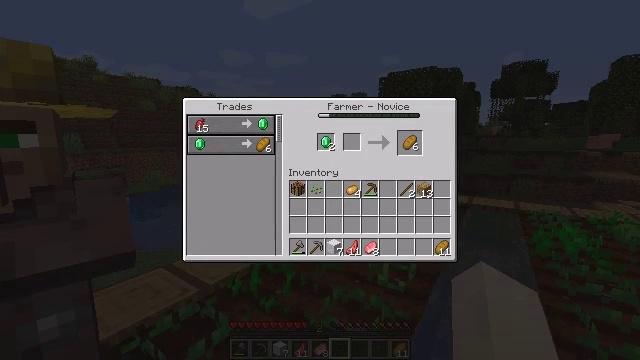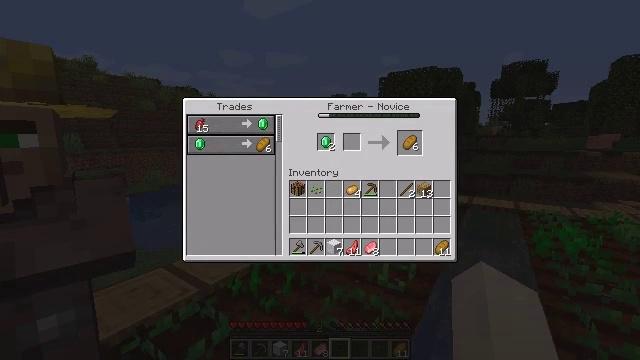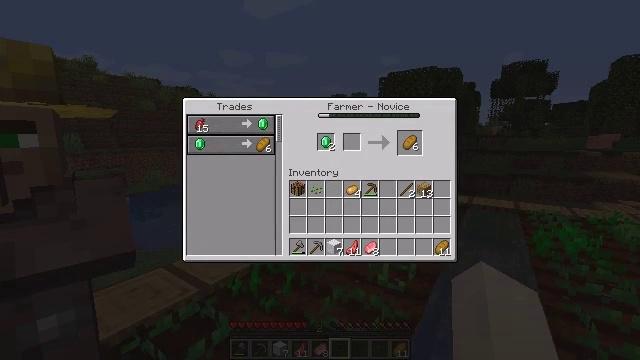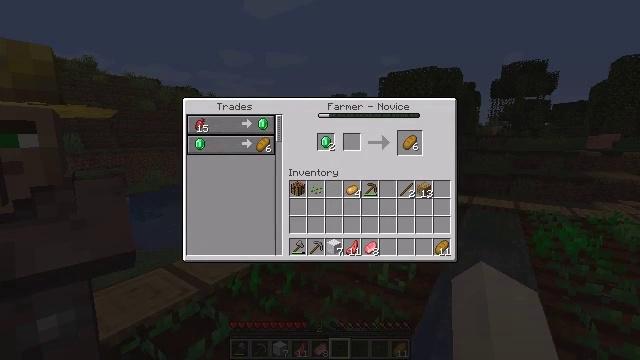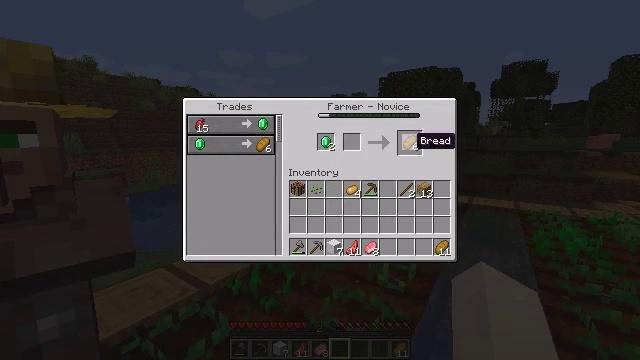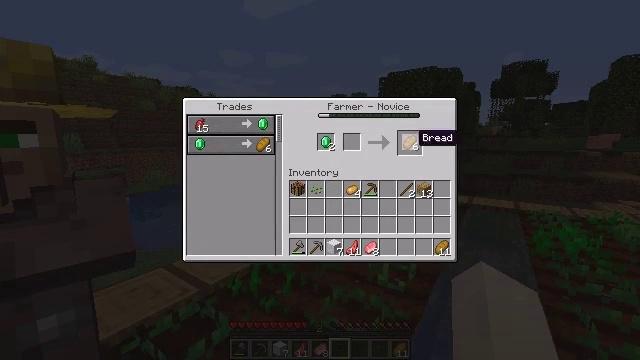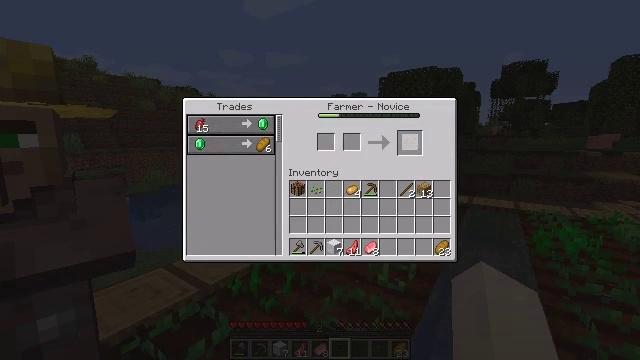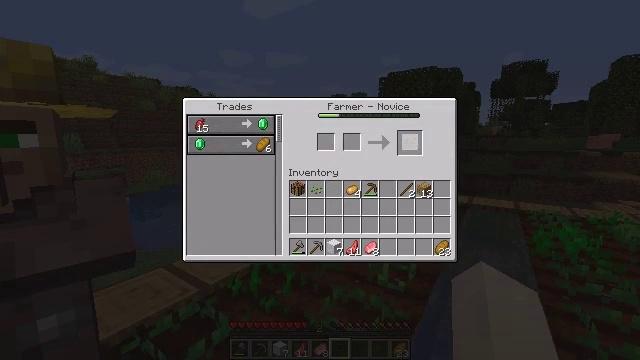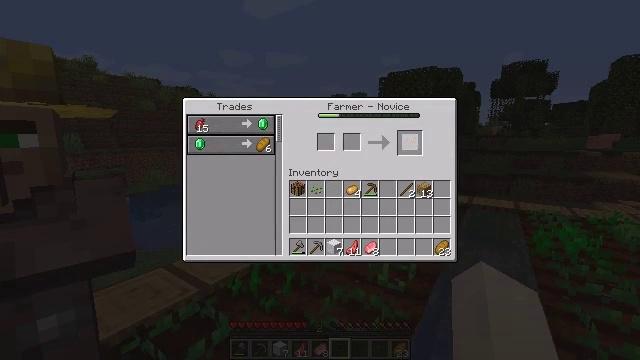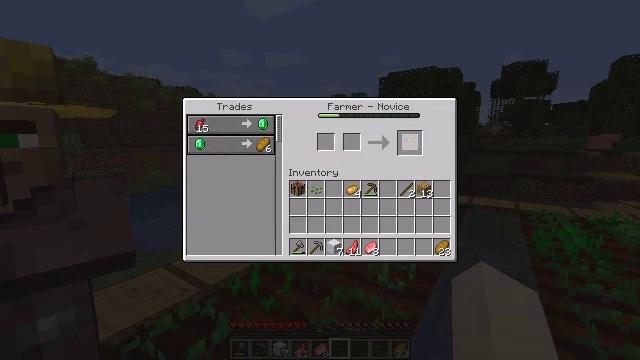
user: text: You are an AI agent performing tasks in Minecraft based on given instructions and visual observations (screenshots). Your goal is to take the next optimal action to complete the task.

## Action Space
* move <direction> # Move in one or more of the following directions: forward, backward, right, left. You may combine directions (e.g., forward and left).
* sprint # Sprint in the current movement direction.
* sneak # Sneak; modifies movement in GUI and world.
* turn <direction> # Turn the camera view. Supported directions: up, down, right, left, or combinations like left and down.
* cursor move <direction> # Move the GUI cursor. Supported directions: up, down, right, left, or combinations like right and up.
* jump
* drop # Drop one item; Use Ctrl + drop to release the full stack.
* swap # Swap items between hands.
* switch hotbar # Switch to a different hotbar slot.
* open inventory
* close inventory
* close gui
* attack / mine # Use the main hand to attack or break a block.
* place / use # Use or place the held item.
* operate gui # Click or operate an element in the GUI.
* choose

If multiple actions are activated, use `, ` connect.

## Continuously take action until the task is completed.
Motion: motion action
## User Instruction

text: Use wheat to craft bread.
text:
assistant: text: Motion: sneak, cursor move right
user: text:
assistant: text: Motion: sneak, cursor move right
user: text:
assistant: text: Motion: sneak, cursor move up
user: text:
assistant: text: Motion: sneak, cursor move up
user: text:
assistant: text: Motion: sneak
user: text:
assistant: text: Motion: sneak, operate gui
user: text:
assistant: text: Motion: sneak, operate gui
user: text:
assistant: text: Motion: sneak
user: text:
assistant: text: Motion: sneak
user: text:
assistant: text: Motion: sneak
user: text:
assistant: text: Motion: sneak